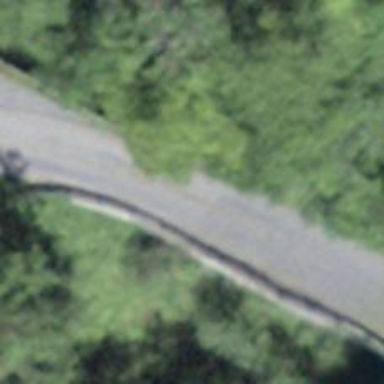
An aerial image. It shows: Unclassified road with asphalt surface. The track type is grade 1.